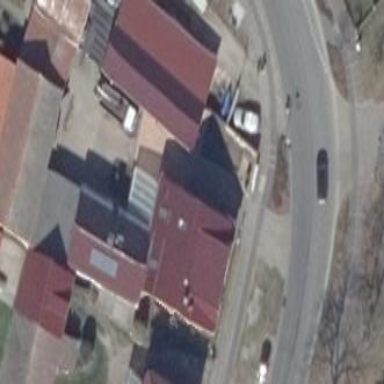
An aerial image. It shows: Residential building with gabled roof.